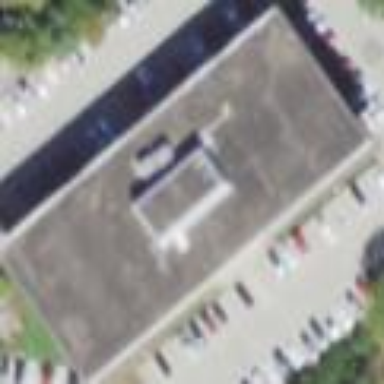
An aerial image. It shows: Commercial building.